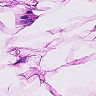
Metastatic tissue present: no